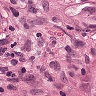
Metastatic tissue present: yes